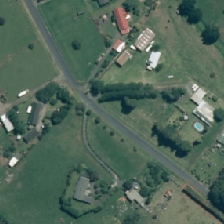
Land cover: urban_build_up